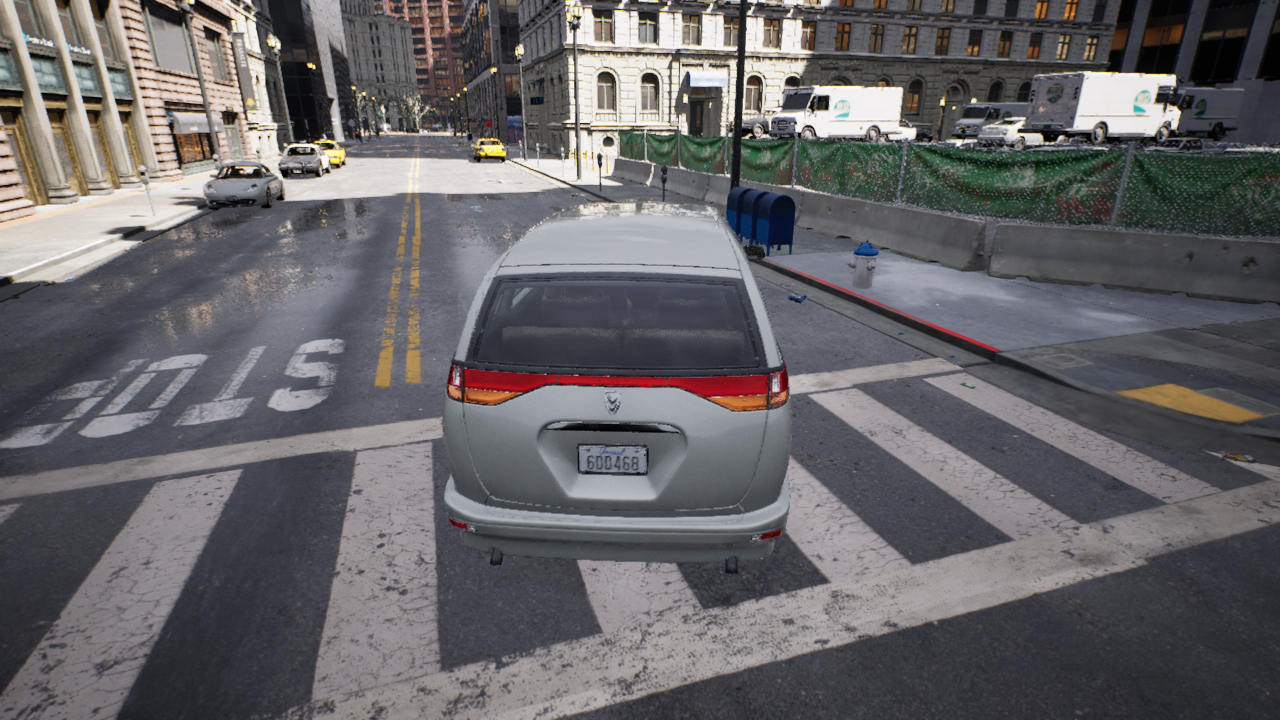
Venue: intersection
Lighting: clear day
Vehicle rig: minivan